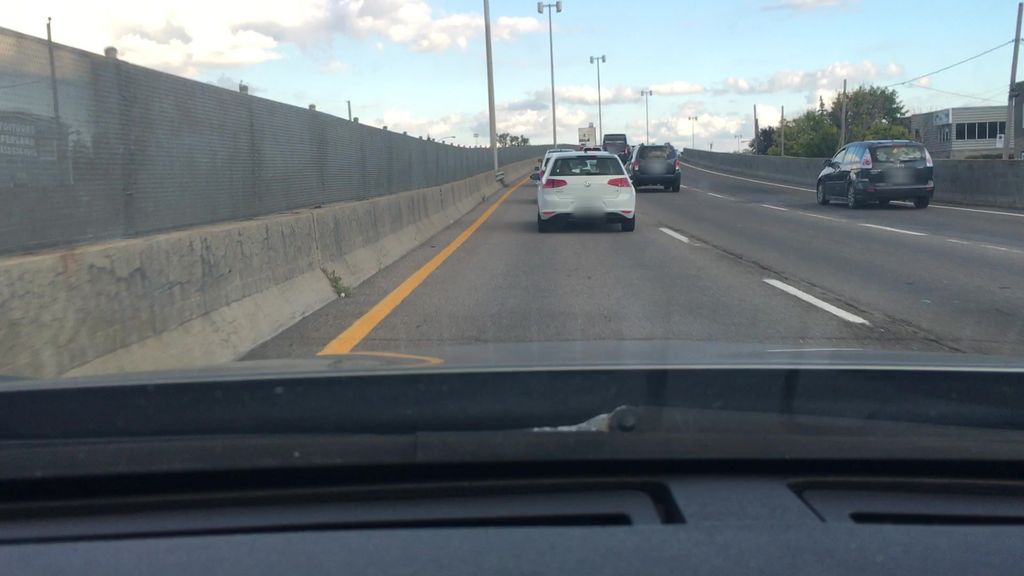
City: montreal